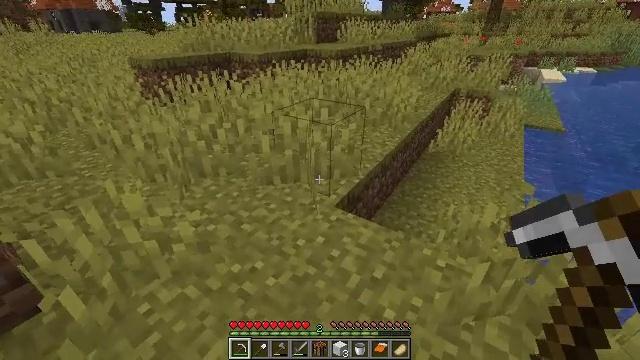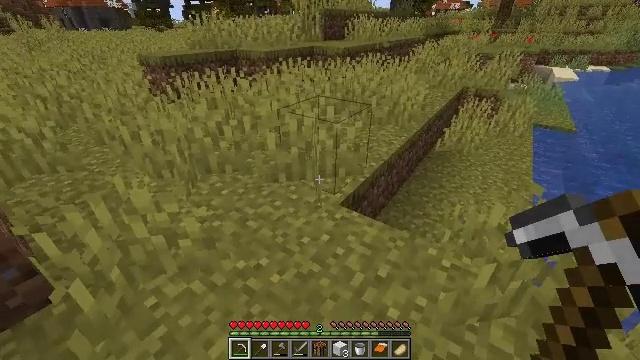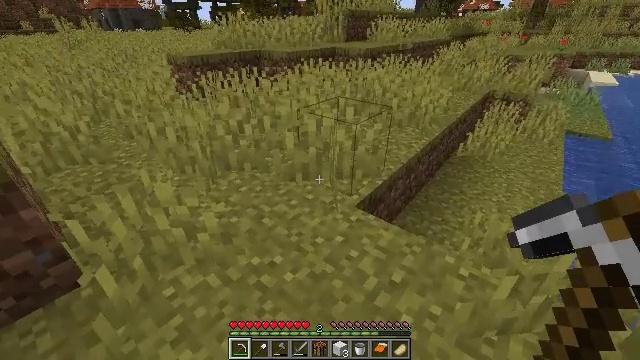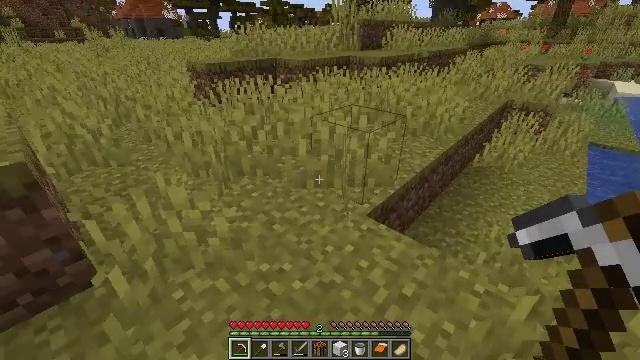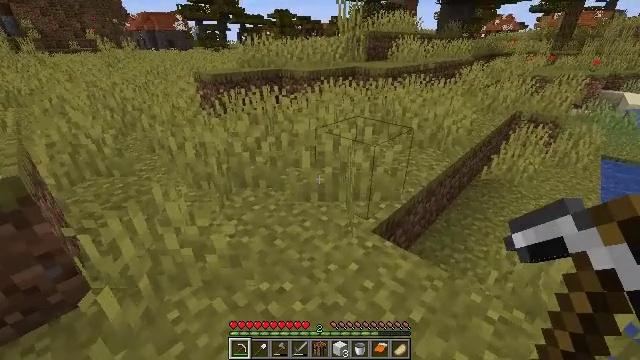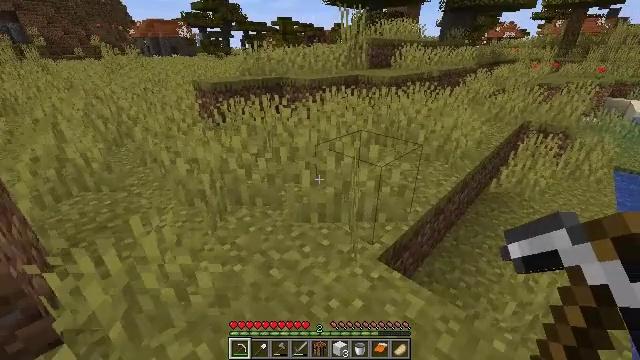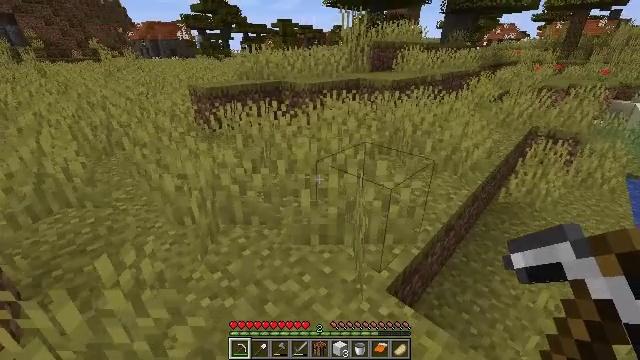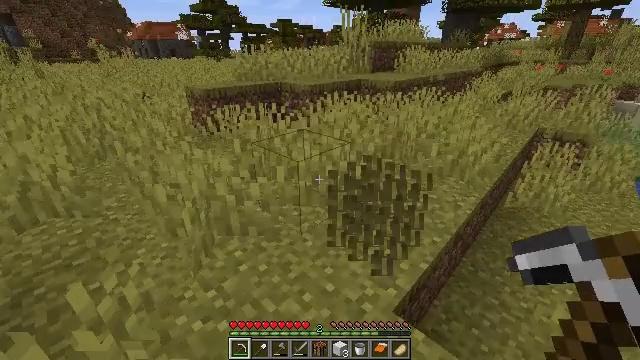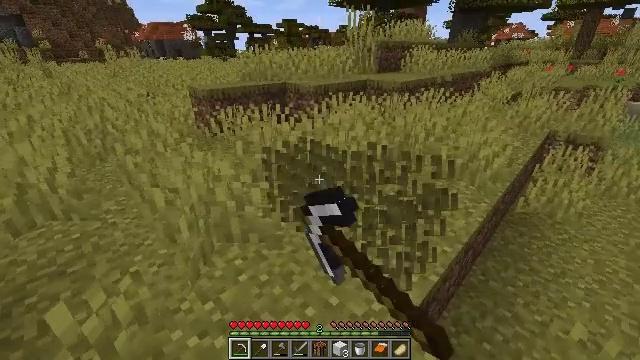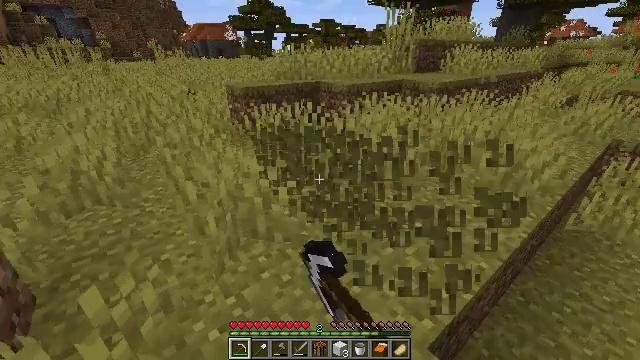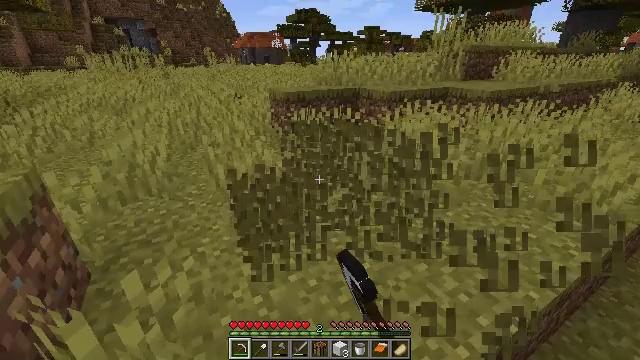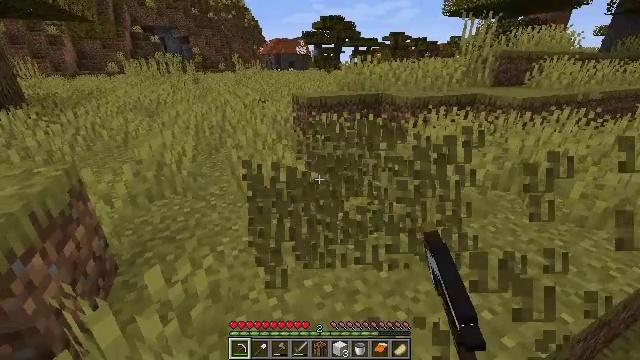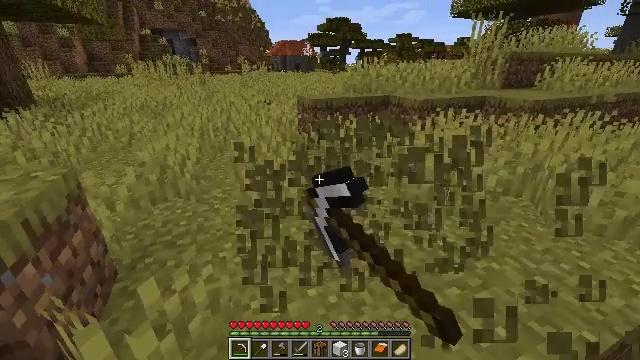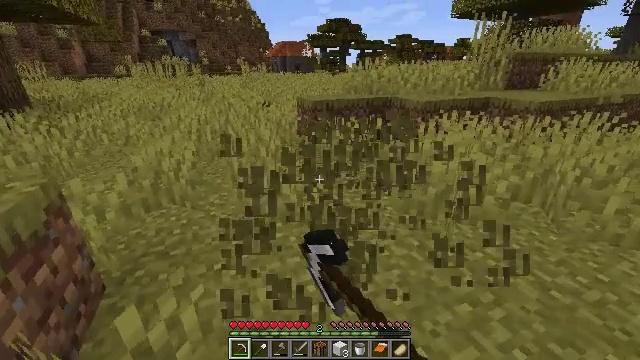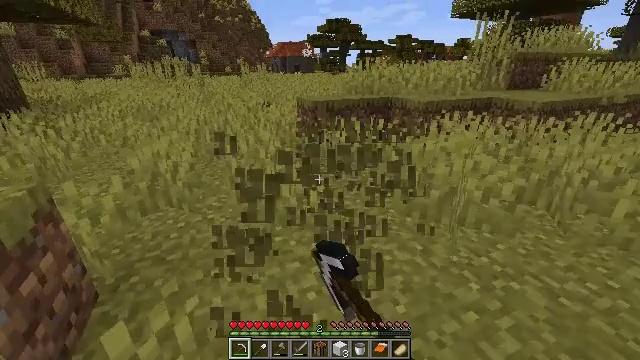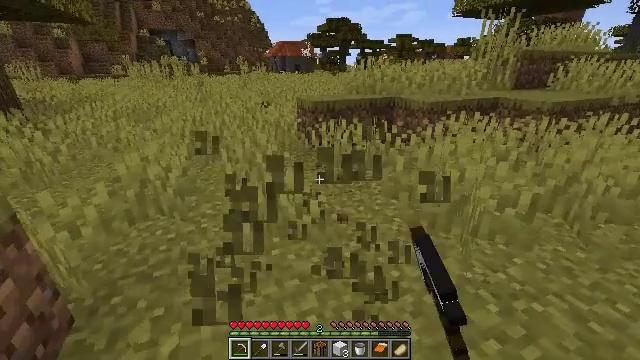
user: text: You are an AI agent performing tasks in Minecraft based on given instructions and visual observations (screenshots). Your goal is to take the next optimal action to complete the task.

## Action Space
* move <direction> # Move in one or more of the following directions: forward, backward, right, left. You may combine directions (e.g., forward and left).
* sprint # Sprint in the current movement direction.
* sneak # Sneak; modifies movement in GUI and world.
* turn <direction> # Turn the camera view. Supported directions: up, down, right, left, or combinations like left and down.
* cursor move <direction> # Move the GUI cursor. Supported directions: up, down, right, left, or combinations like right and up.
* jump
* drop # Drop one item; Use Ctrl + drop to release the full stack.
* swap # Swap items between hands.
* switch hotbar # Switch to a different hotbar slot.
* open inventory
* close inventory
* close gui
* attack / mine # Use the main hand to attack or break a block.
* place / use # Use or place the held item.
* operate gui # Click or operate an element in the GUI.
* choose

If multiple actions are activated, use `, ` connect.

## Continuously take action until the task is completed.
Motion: motion action
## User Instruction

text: Clear the ground by mining grass.
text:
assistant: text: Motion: turn left
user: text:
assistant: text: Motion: turn left
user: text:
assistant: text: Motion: move forward, turn left and up
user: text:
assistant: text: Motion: move forward, turn left and up
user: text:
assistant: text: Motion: move forward, turn up
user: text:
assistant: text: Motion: move forward
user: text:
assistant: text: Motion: move forward, attack / mine
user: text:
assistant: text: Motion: turn left, attack / mine
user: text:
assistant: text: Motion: turn left, attack / mine
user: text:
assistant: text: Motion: turn left and up, attack / mine
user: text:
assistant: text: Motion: turn left and up, attack / mine
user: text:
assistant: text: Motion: move forward, turn left, attack / mine
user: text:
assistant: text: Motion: move forward, attack / mine
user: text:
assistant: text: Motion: move forward, attack / mine
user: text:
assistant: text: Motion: move forward, attack / mine
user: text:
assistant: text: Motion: move forward, attack / mine
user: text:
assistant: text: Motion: move forward and move right, turn right, attack / mine
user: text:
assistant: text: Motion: move forward and move right, turn right, attack / mine
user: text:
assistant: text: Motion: move forward and move right, turn right, attack / mine
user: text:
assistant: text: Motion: move forward, attack / mine
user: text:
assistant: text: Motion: move forward, attack / mine
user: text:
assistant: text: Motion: move forward and move left
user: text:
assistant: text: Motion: move forward and move left
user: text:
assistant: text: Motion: move forward and move left
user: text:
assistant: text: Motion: move forward and move left
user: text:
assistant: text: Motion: no_op